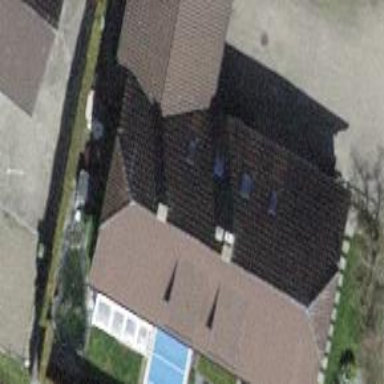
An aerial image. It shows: Terrace building.